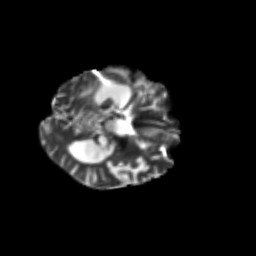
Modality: T2w
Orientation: axial
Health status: ill
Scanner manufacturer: siemens
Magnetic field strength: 3 T
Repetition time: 6.7 s
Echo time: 0.1 s